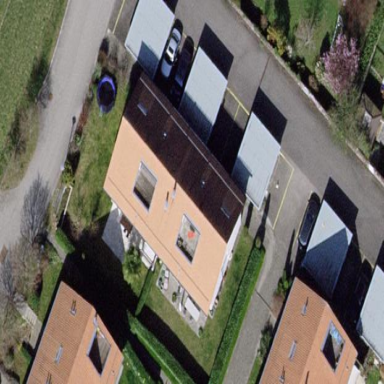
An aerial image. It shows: Terrace building.